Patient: sex M, age 34
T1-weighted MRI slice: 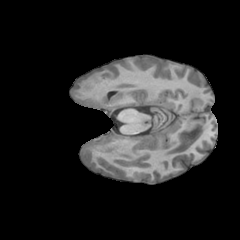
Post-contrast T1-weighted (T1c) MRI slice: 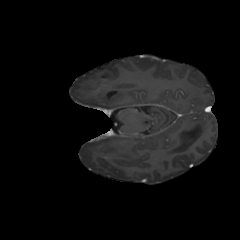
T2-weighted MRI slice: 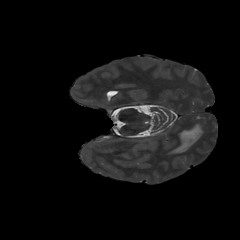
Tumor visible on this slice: no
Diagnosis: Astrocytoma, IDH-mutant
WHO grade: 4